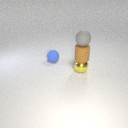
small yellow metal sphere below small brown rubber cylinder